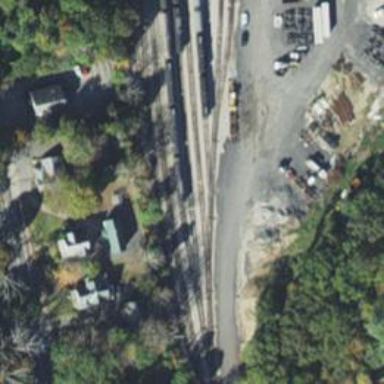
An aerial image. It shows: Railway siding with rails.